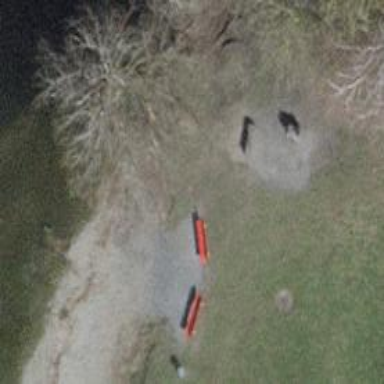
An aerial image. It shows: Red bench.